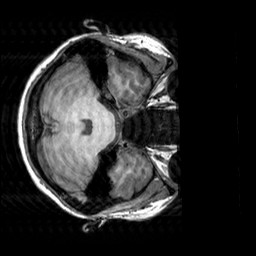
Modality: T1w
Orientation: axial
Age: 25
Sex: female
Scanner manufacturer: siemens
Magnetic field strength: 3 T
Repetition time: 2.3 s
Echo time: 0.00303 s